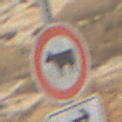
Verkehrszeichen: VerbotViehtrieb
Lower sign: RichtungsangabeDurchPfeile5
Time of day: MorningAfternoon
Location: Outdoor (Nature)
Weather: Overcast
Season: NotSpecified
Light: Natural